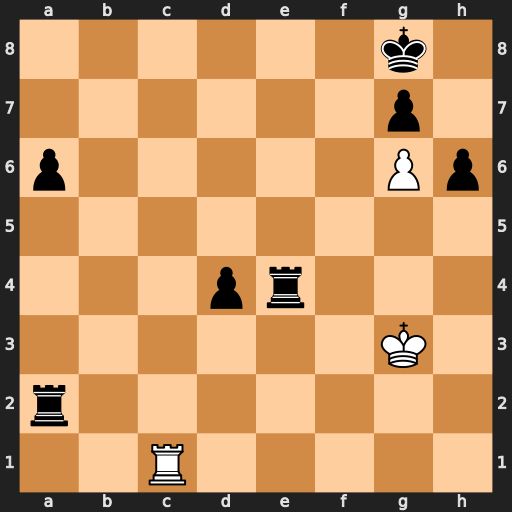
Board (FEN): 6k1/6p1/p5Pp/8/3pr3/6K1/r7/2R5
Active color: w
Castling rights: -
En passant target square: -
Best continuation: Rc8+ Re8 Rxe8#